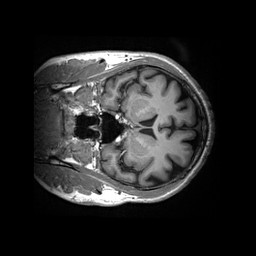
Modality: T1w
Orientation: coronal
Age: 59
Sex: male
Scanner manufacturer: siemens
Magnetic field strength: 3 T
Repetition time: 2.2 s
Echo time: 0.00245 s